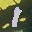
Label: 1